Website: apple
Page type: payment
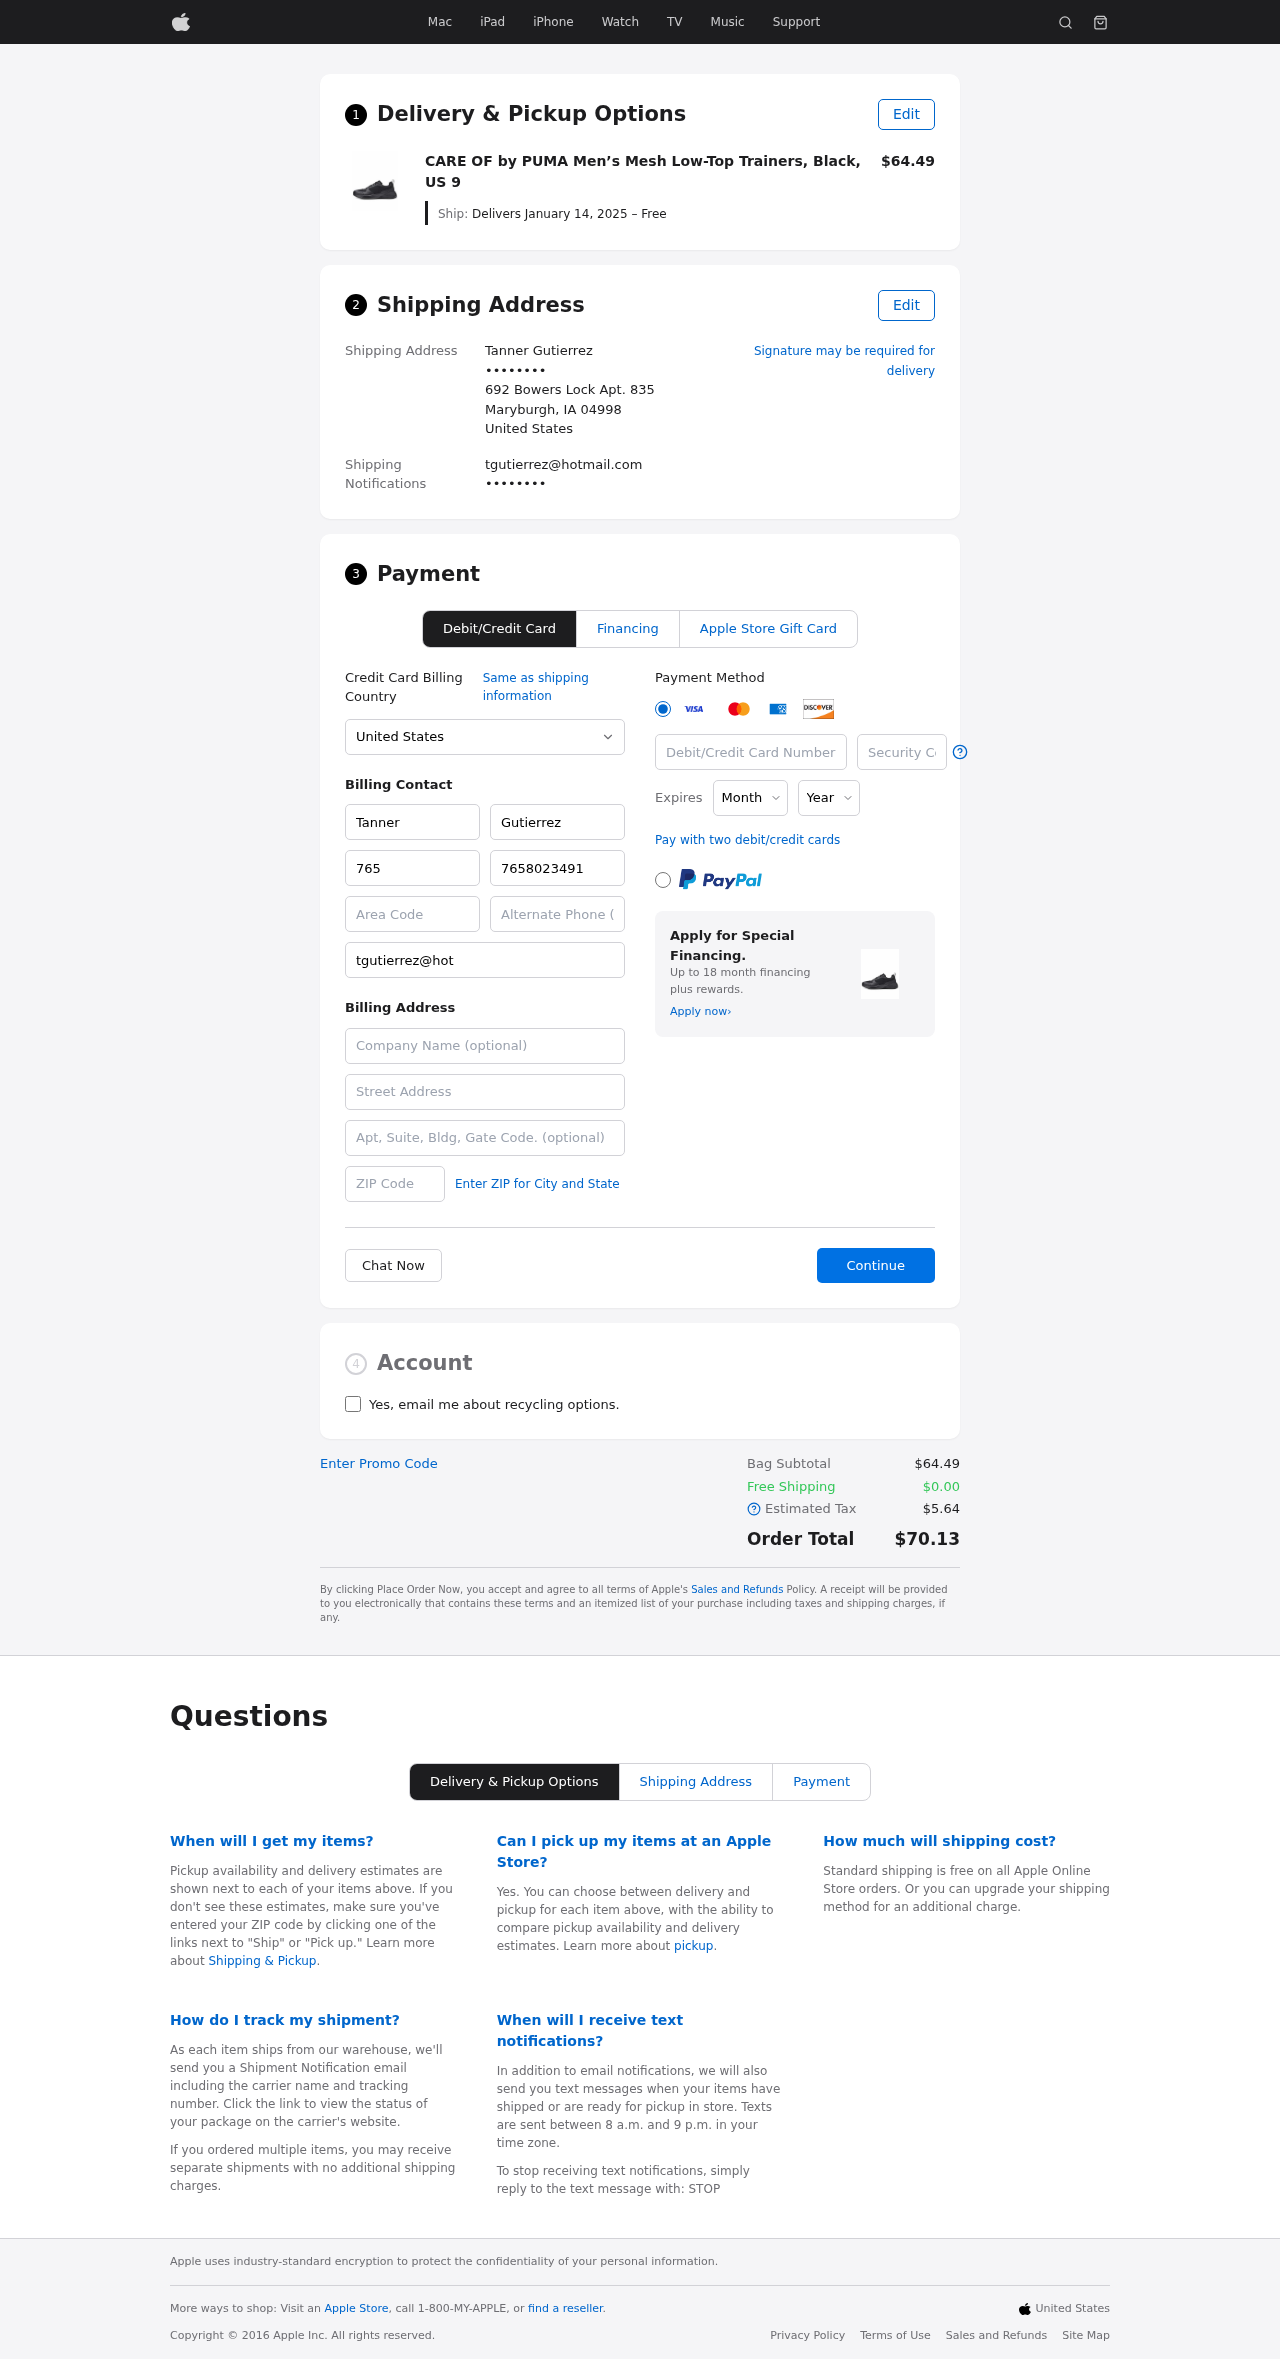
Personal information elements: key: PII_CARD_CVV
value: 318
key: PII_CARD_EXPIRY_MONTH
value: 12
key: PII_CARD_EXPIRY_YEAR
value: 30
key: PII_CARD_NUMBER
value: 2279 8401 1723 5456
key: PII_CITY_STATE_ZIP
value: Maryburgh, IA 04998
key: PII_COUNTRY
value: United States
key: PII_EMAIL
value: tgutierrez@hotmail.com
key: PII_EMAIL2
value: tgutierrez@hotmail.com
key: PII_FIRSTNAME
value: Tanner
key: PII_FULLNAME
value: Tanner Gutierrez
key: PII_LASTNAME
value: Gutierrez
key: PII_PHONE3
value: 7658023491
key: PII_PHONE_AREA
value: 765
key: PII_SECURITY_CODE
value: BN79
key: PII_STREET
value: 692 Bowers Lock Apt. 835
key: PII_PHONE
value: ••••••••
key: PII_PHONE2
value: ••••••••
Product elements: key: PRODUCT1_NAME
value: CARE OF by PUMA Men’s Mesh Low-Top Trainers, Black, US 9
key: PRODUCT1_PRICE
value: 64.49
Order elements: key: ORDER_DELIVERY_DATE
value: Delivers January 14, 2025 – Free
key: ORDER_SUBTOTAL
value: $64.49
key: ORDER_SHIPPING_COST
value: $0.00
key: ORDER_TAX
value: $5.64
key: ORDER_TOTAL
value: $70.13